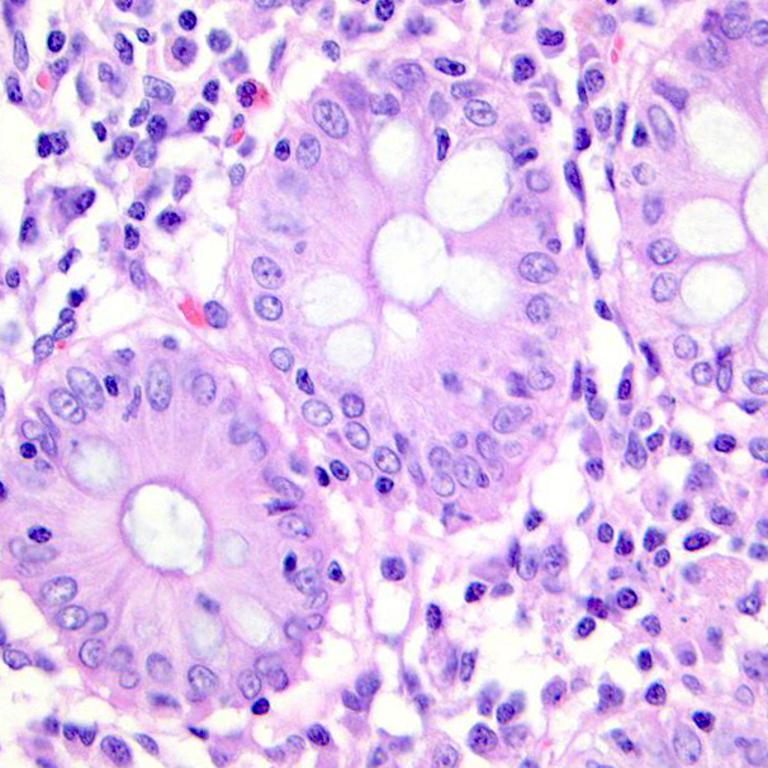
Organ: colon
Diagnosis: benign